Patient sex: F
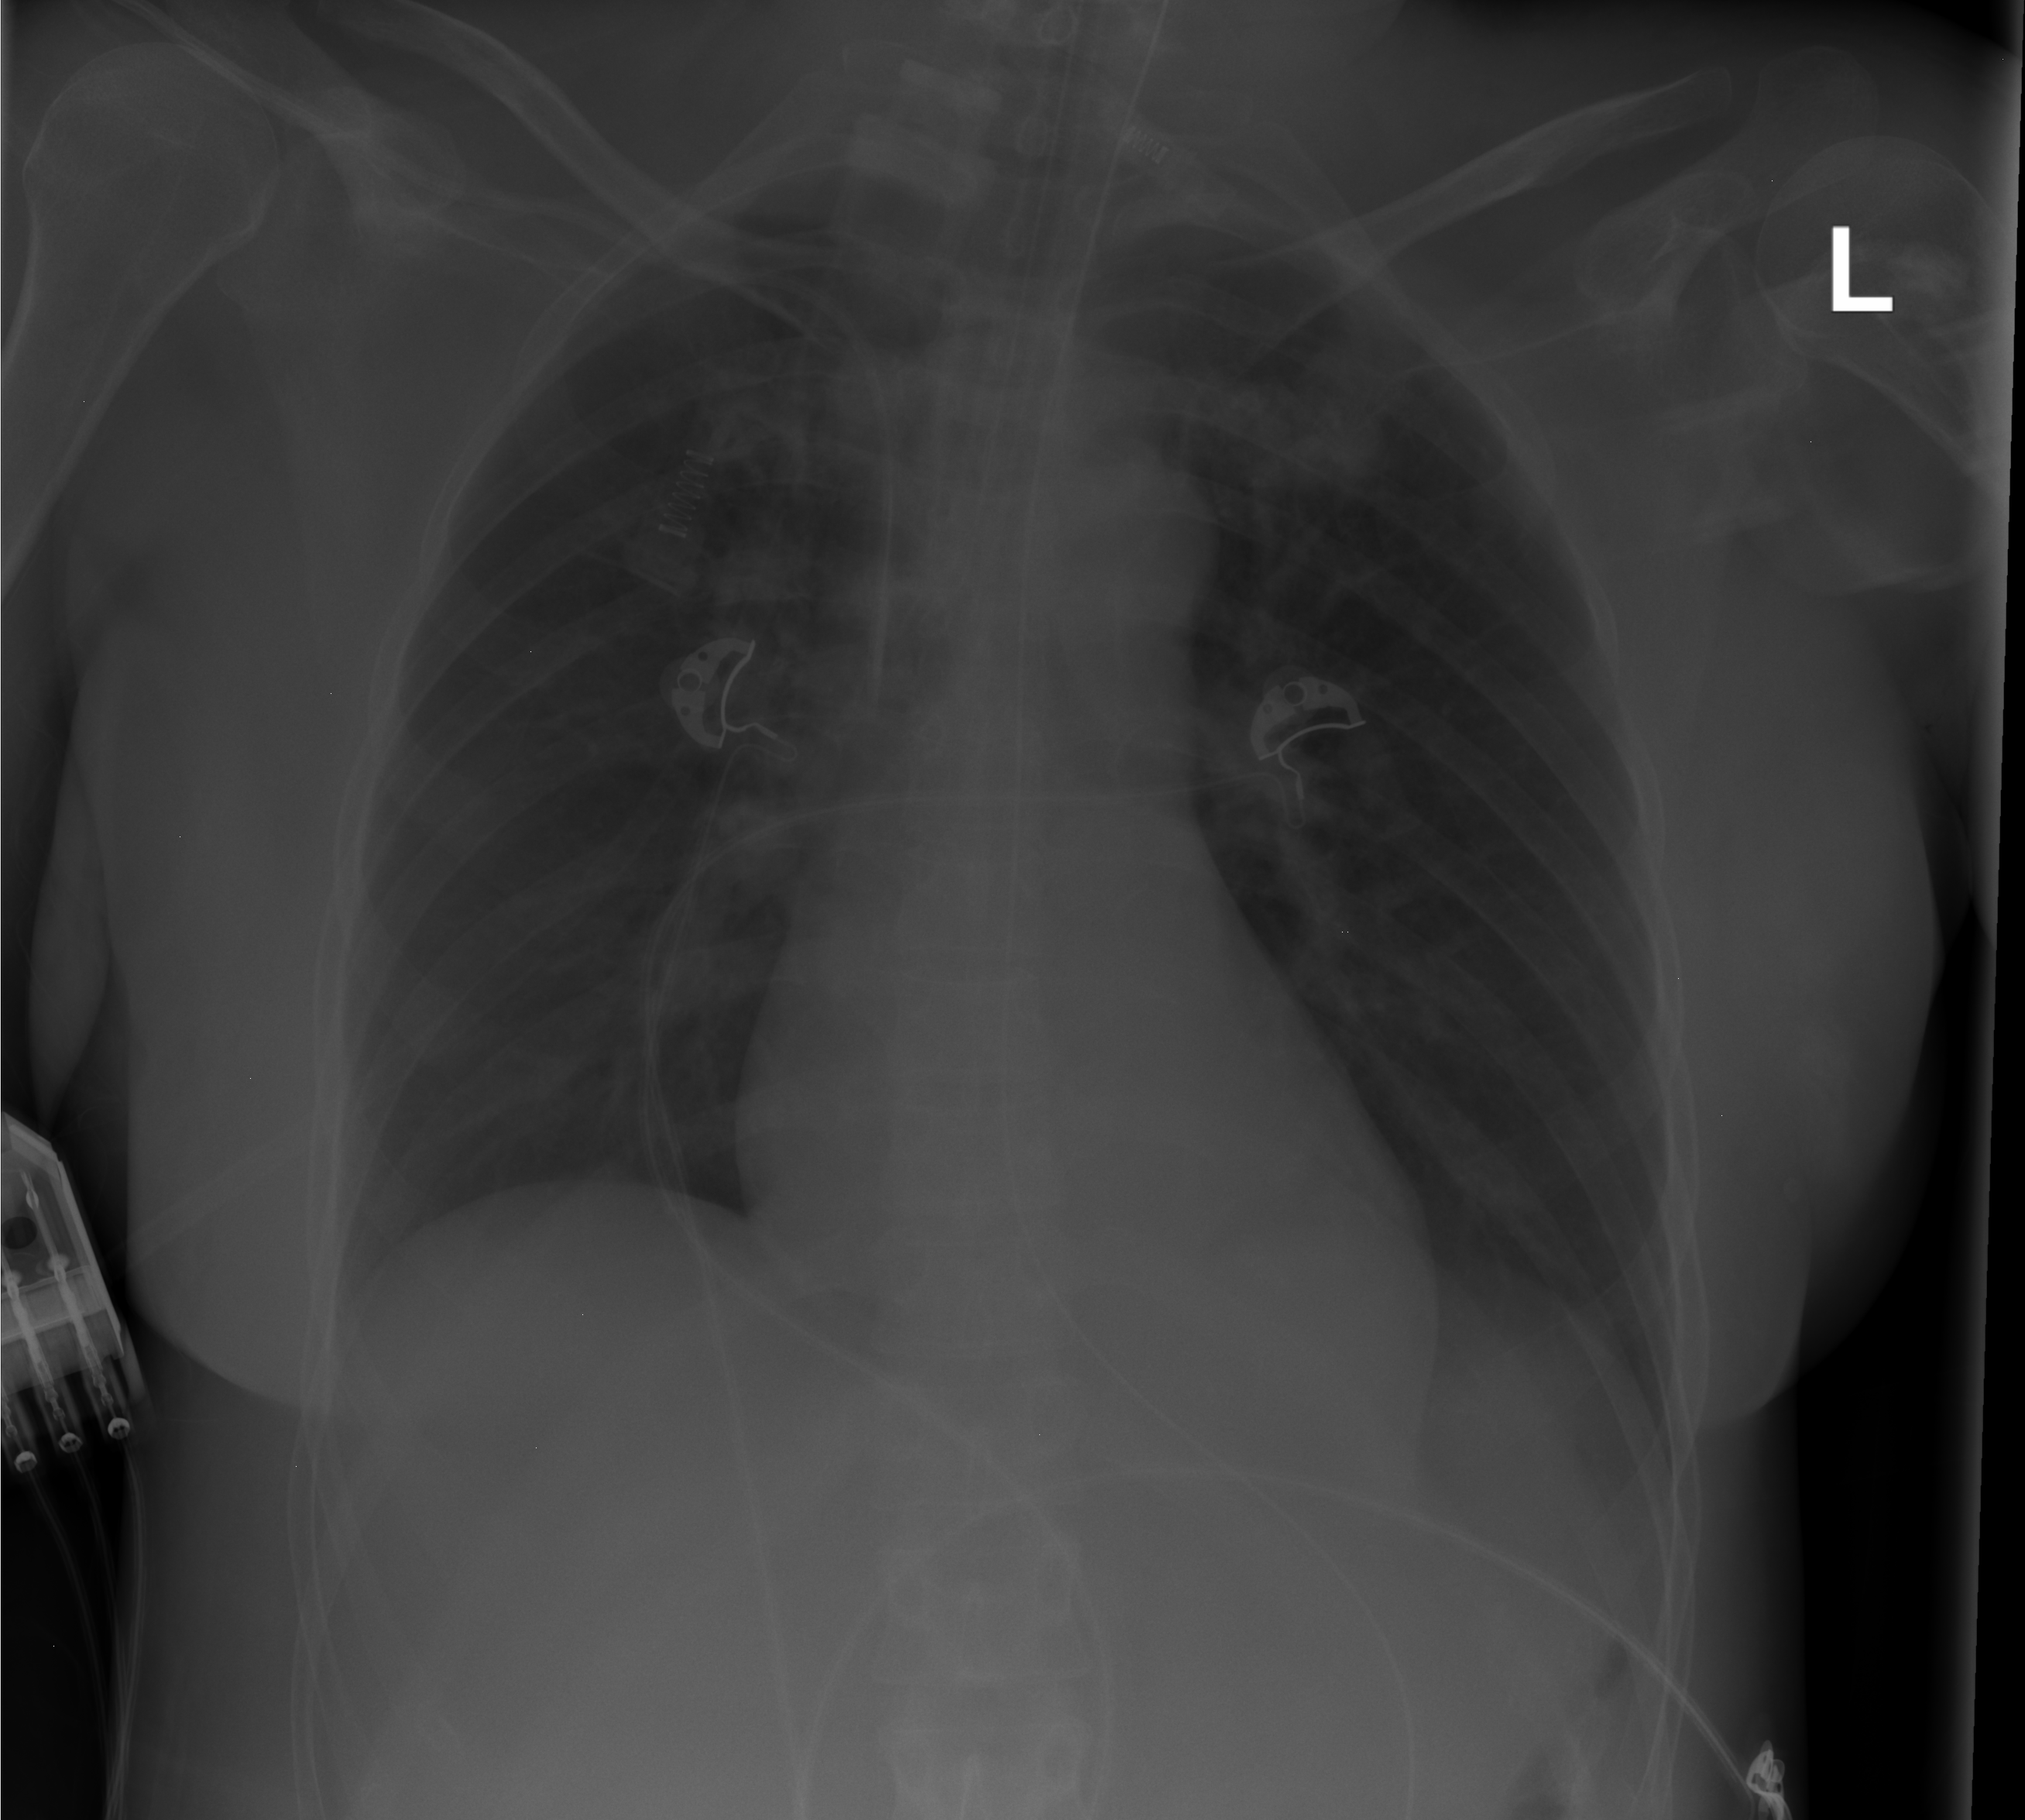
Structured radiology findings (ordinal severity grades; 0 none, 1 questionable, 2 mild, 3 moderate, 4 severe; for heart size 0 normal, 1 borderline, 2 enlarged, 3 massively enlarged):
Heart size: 0
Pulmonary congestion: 0
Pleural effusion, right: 0
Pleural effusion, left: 0
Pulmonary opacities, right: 0
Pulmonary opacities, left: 0
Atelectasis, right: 0
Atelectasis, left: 2